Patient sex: M
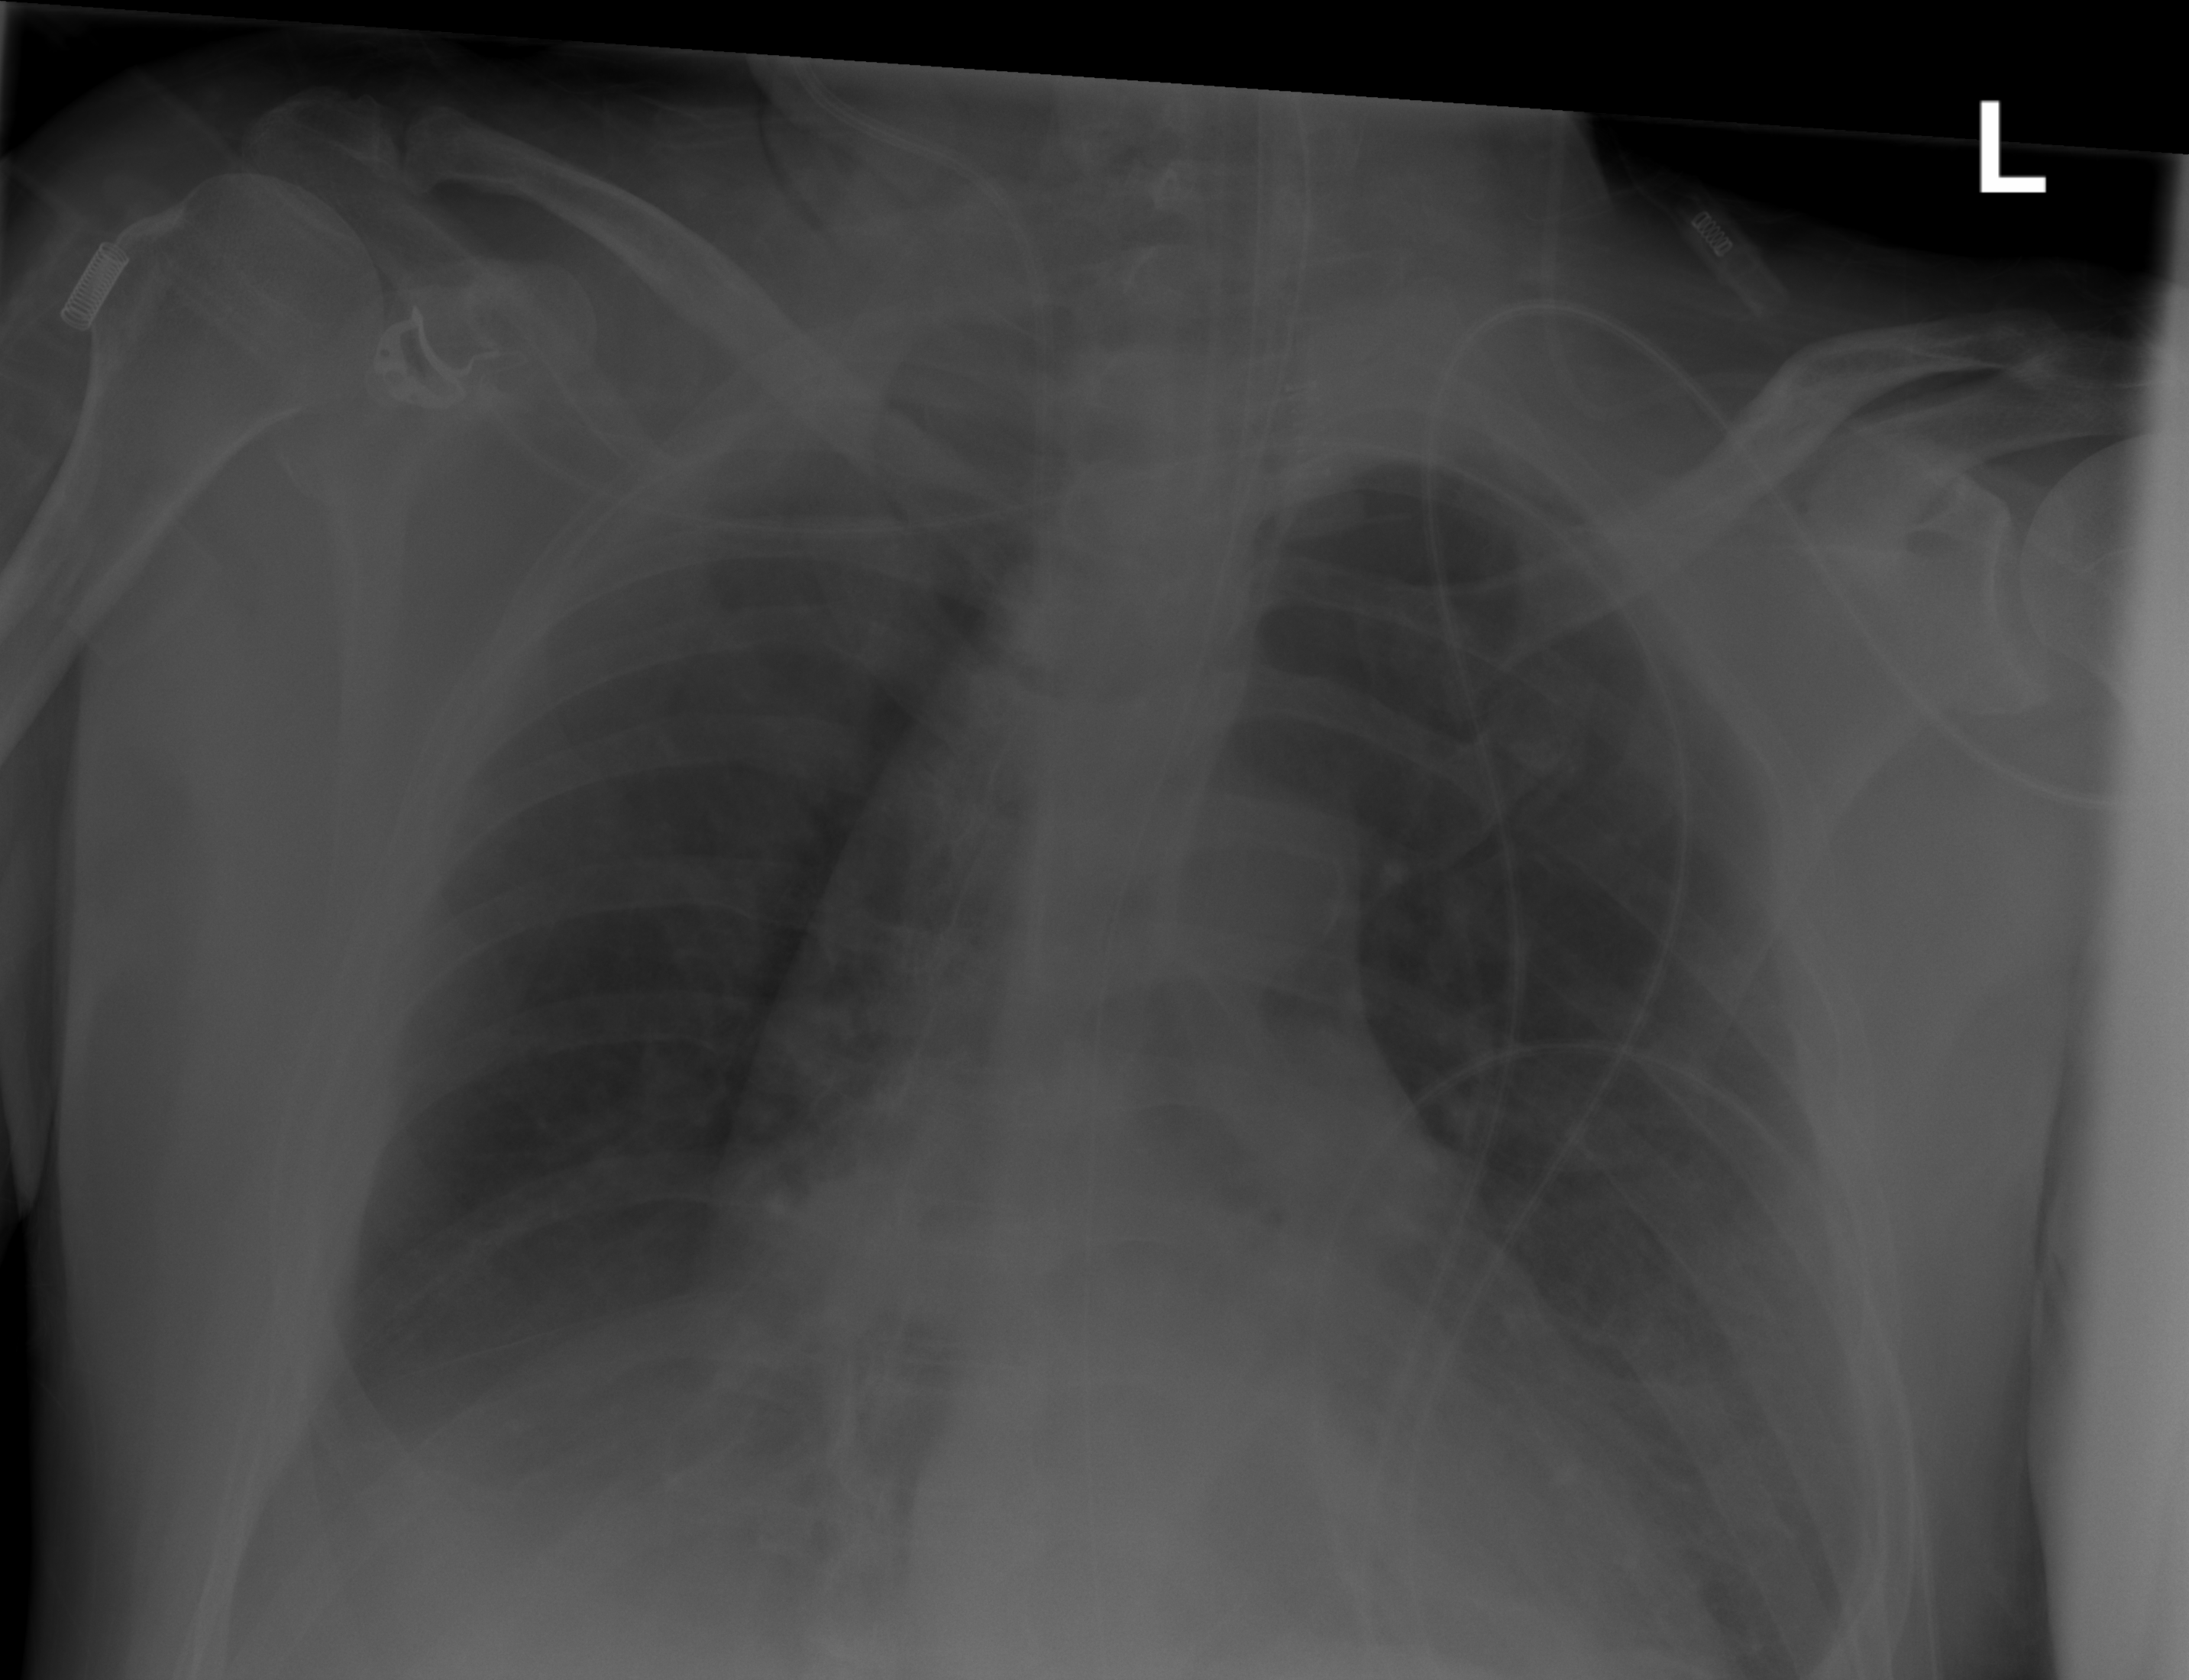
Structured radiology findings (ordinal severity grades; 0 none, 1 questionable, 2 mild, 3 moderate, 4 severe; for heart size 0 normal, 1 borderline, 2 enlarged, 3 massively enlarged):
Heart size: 0
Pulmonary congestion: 0
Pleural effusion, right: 2
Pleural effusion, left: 2
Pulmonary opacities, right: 0
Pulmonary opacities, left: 0
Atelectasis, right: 2
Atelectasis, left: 2